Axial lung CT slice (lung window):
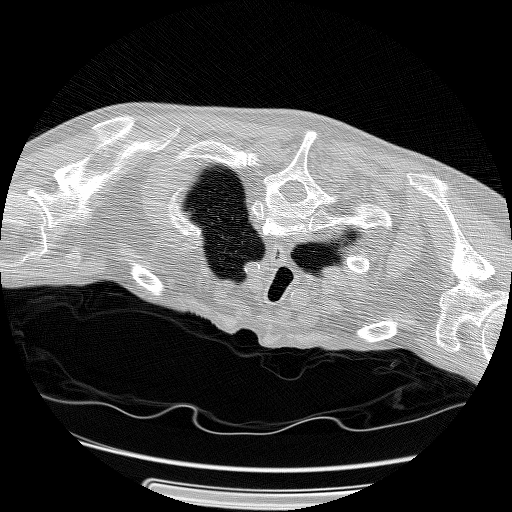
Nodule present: no